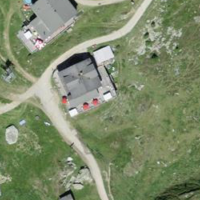
EUNIS habitat code: 23
Species observed at this site:
Marmota marmota
Arnica montana
Oenanthe oenanthe
Saxicola rubetra
Motacilla alba
Hirundo rustica